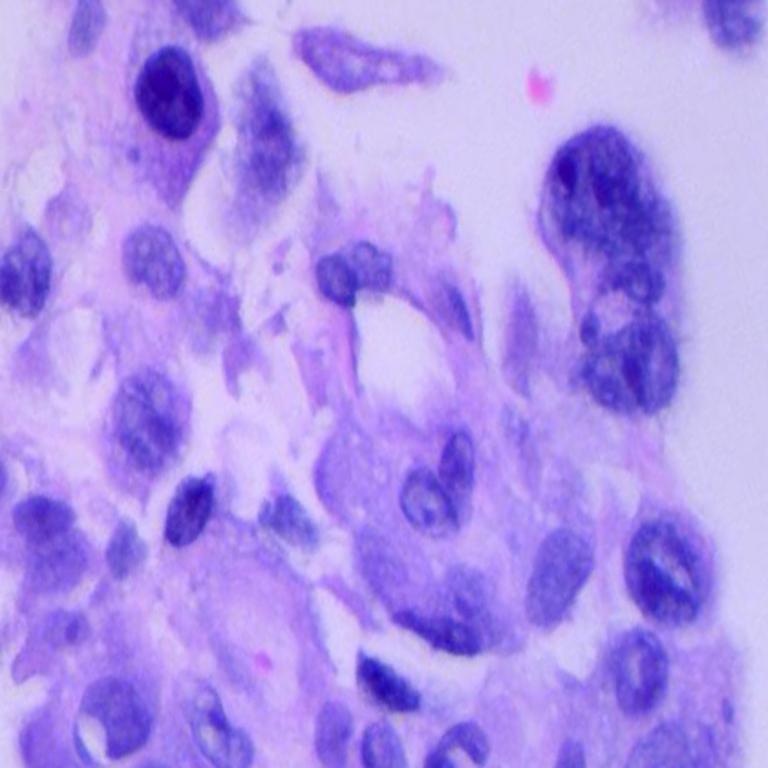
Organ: lung
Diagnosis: adenocarcinomas